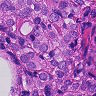
Metastatic tissue present: yes